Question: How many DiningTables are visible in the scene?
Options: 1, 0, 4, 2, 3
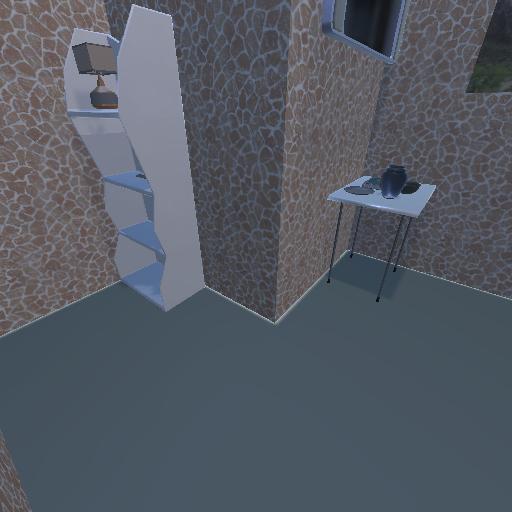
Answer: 1